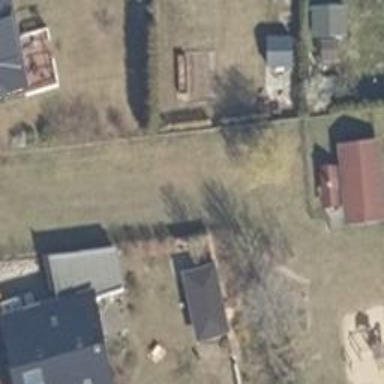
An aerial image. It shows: Grass path.